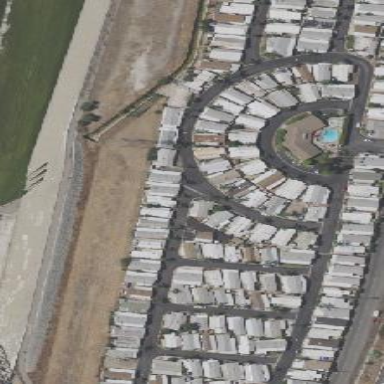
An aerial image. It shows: Residential area designated as trailer park.